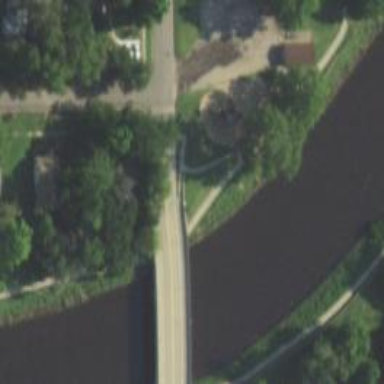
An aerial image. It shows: Residential road with bridge.